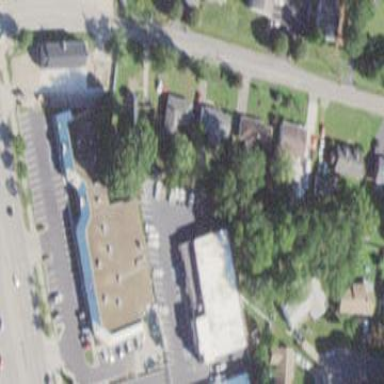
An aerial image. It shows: Retail area.